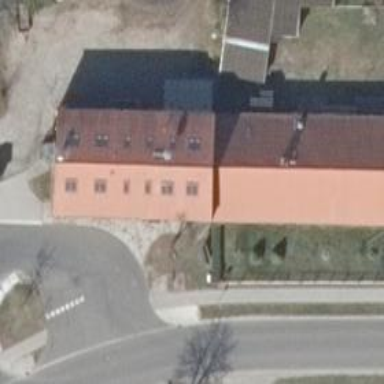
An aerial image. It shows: Hostel for tourism.